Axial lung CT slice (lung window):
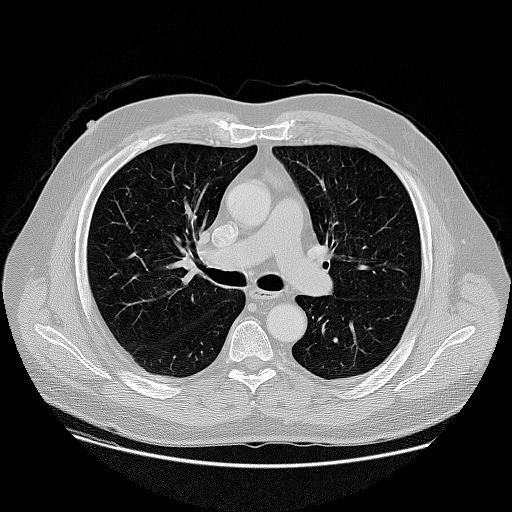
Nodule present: no